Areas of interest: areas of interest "Scenic Spot"
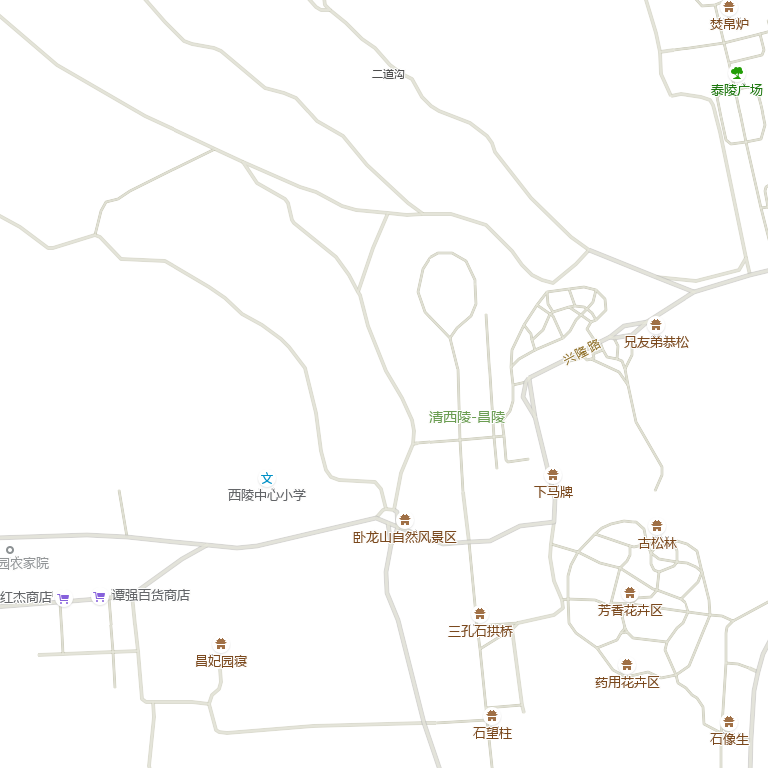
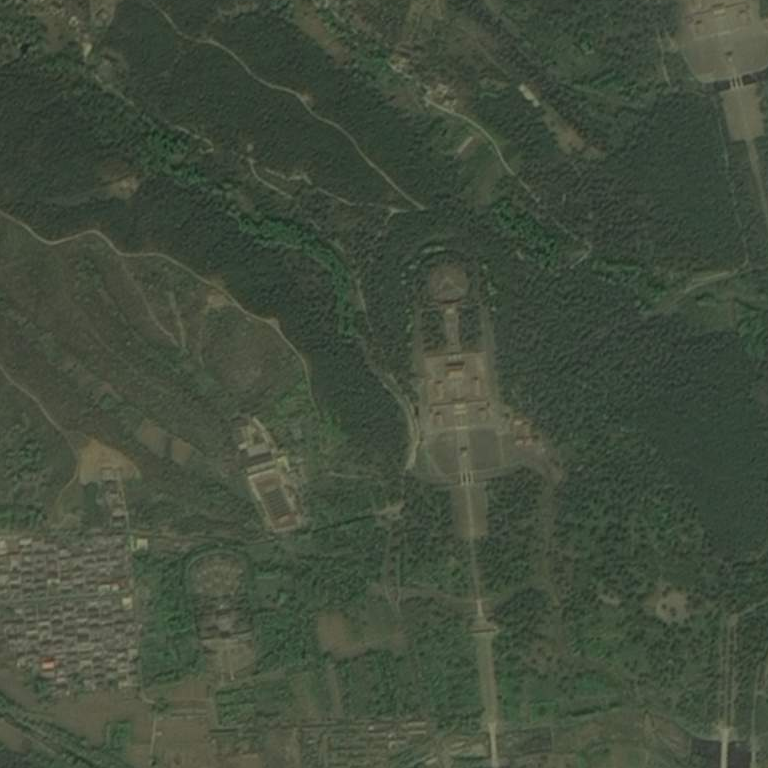